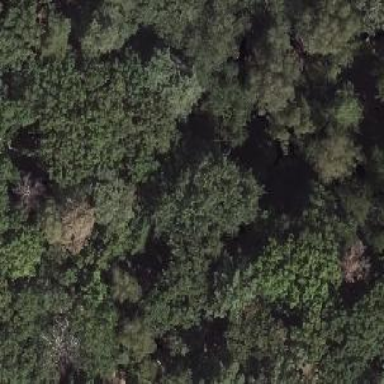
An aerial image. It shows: Section of forest.